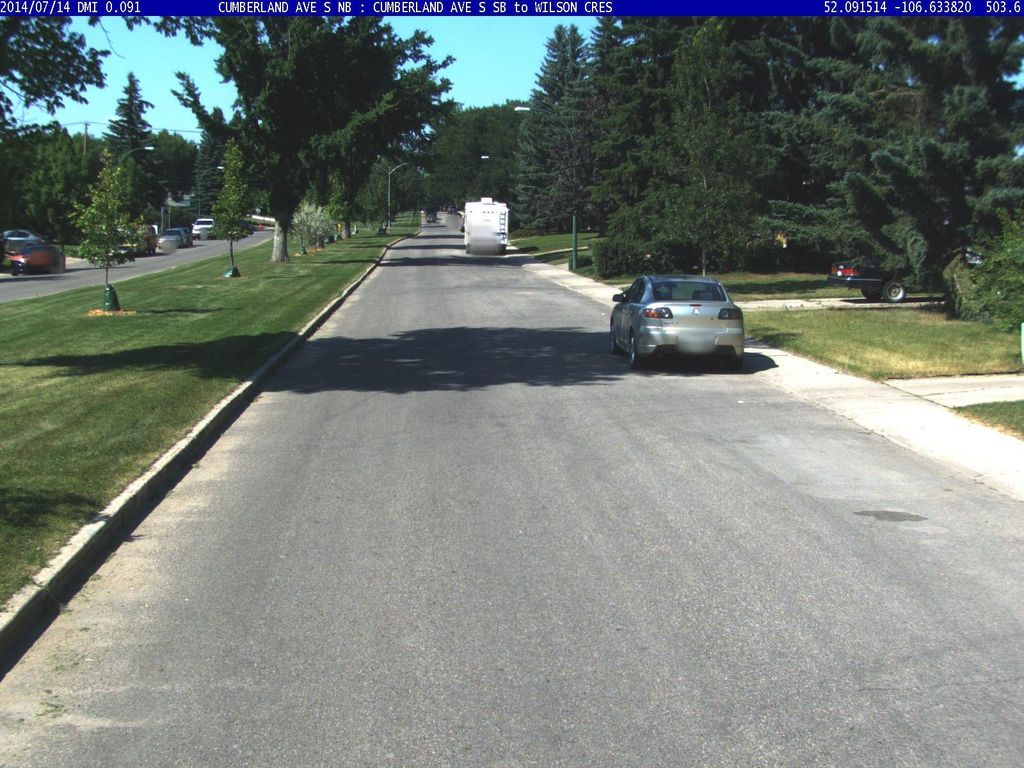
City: saskatoon